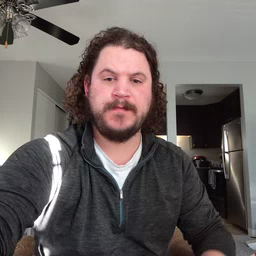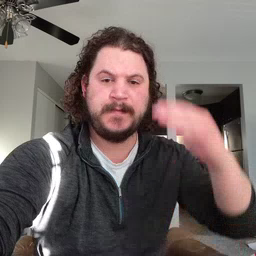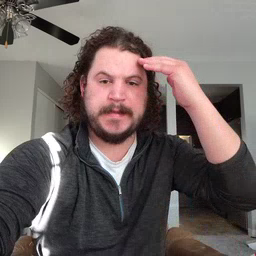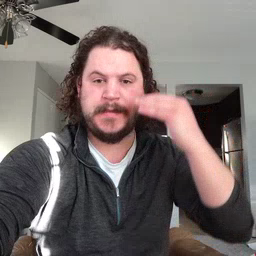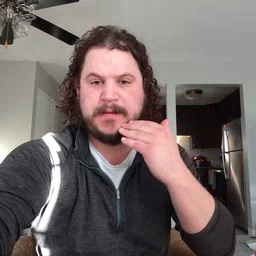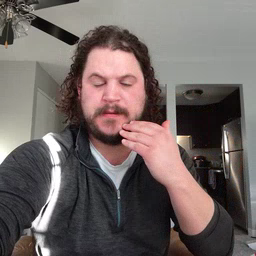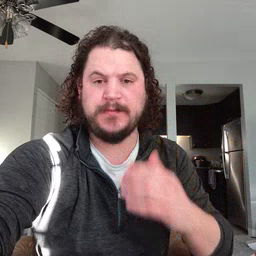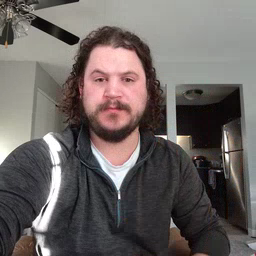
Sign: head